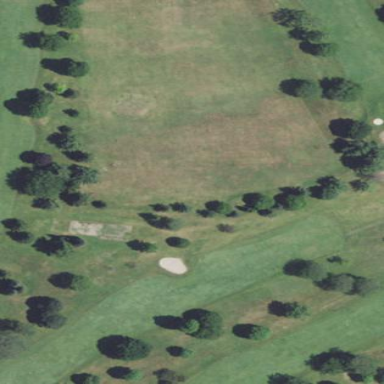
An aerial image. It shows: Area with grass used as rough in golf course.